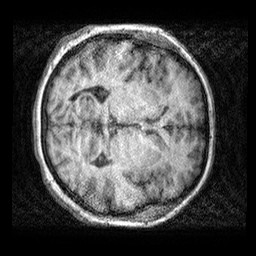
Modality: T1w
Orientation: axial
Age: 33
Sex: female
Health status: healthy
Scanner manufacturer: siemens
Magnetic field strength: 3 T
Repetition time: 2.3 s
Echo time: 0.00303 s